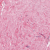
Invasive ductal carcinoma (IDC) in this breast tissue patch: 0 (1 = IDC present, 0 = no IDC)